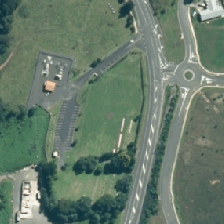
Land cover: high_producing_grassland